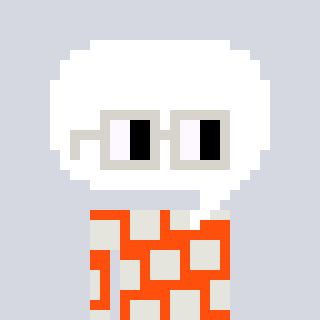
a pixel art character with square light gray glasses, a speech bubble-shaped head and a orange-colored body on a cool background